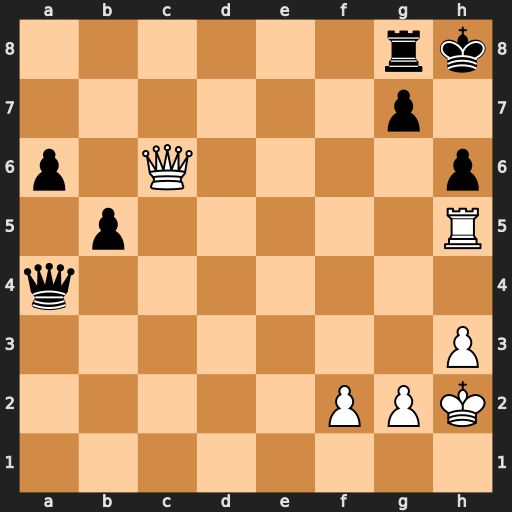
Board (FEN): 6rk/6p1/p1Q4p/1p5R/q7/7P/5PPK/8
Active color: w
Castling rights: -
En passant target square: -
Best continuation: Rxh6+ gxh6 Qxh6#